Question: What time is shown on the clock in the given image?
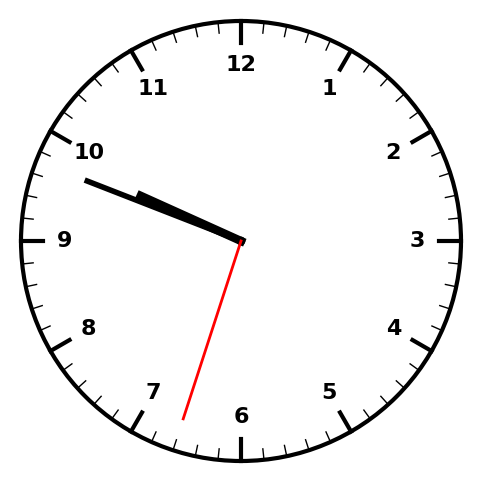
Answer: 09:48:33